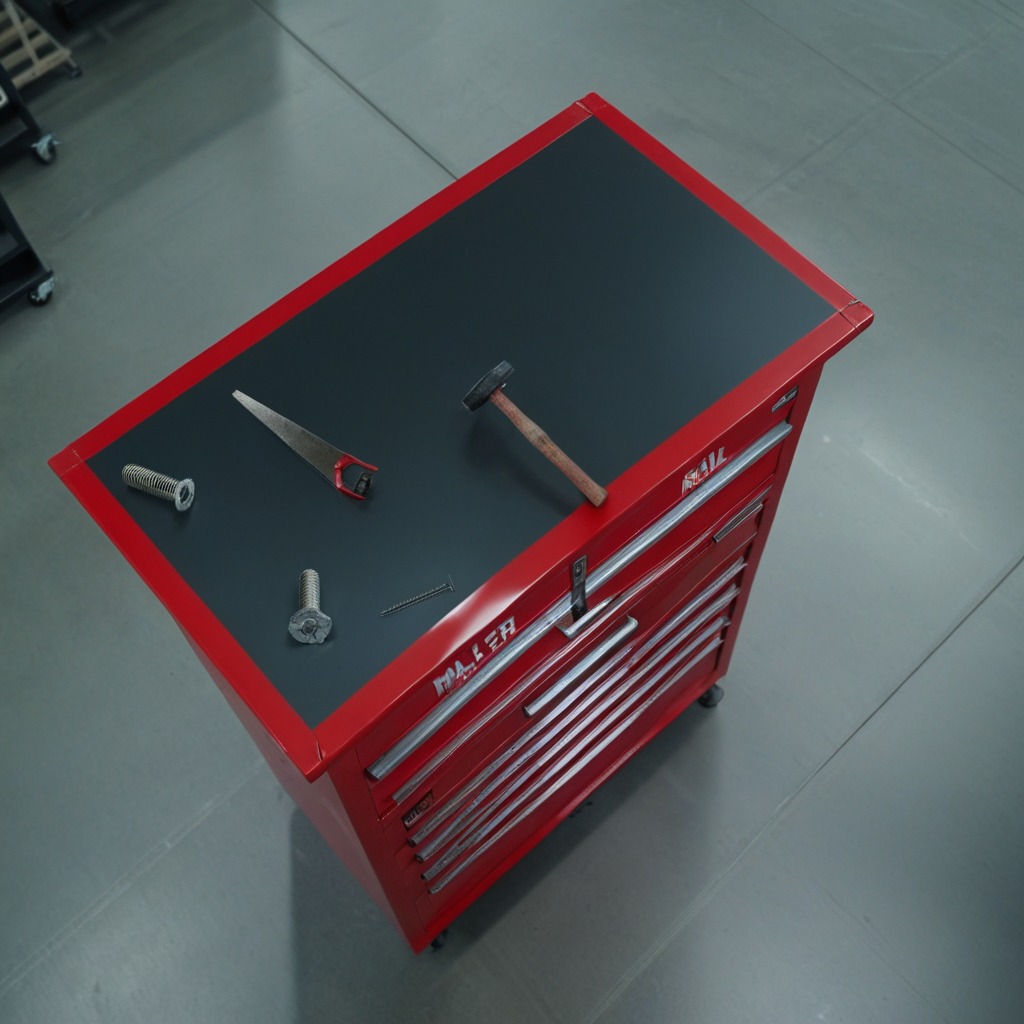
A hammer, an iron nail, a metal machine screw, a coiled metal spring, and a handheld metal saw are lying on the toolbox surface.